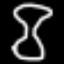
Label: hourglass